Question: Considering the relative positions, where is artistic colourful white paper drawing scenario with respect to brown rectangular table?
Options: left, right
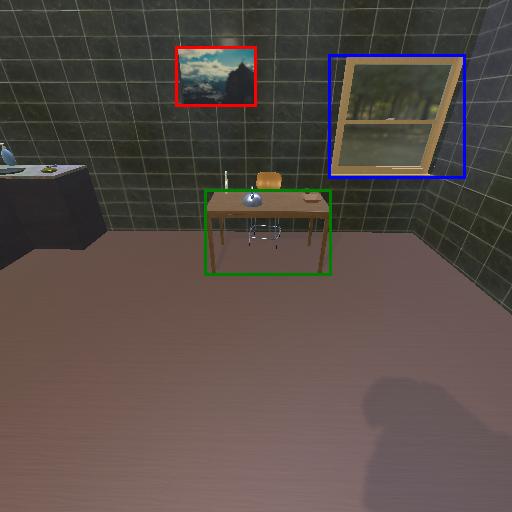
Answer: left